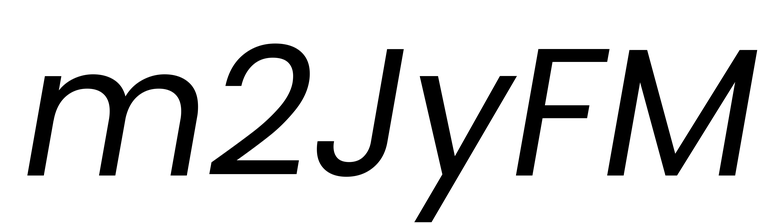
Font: Poppins-Italic